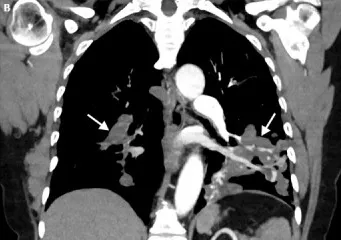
Coronal reconstructed. CT images.
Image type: radiology (ct)